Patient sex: F
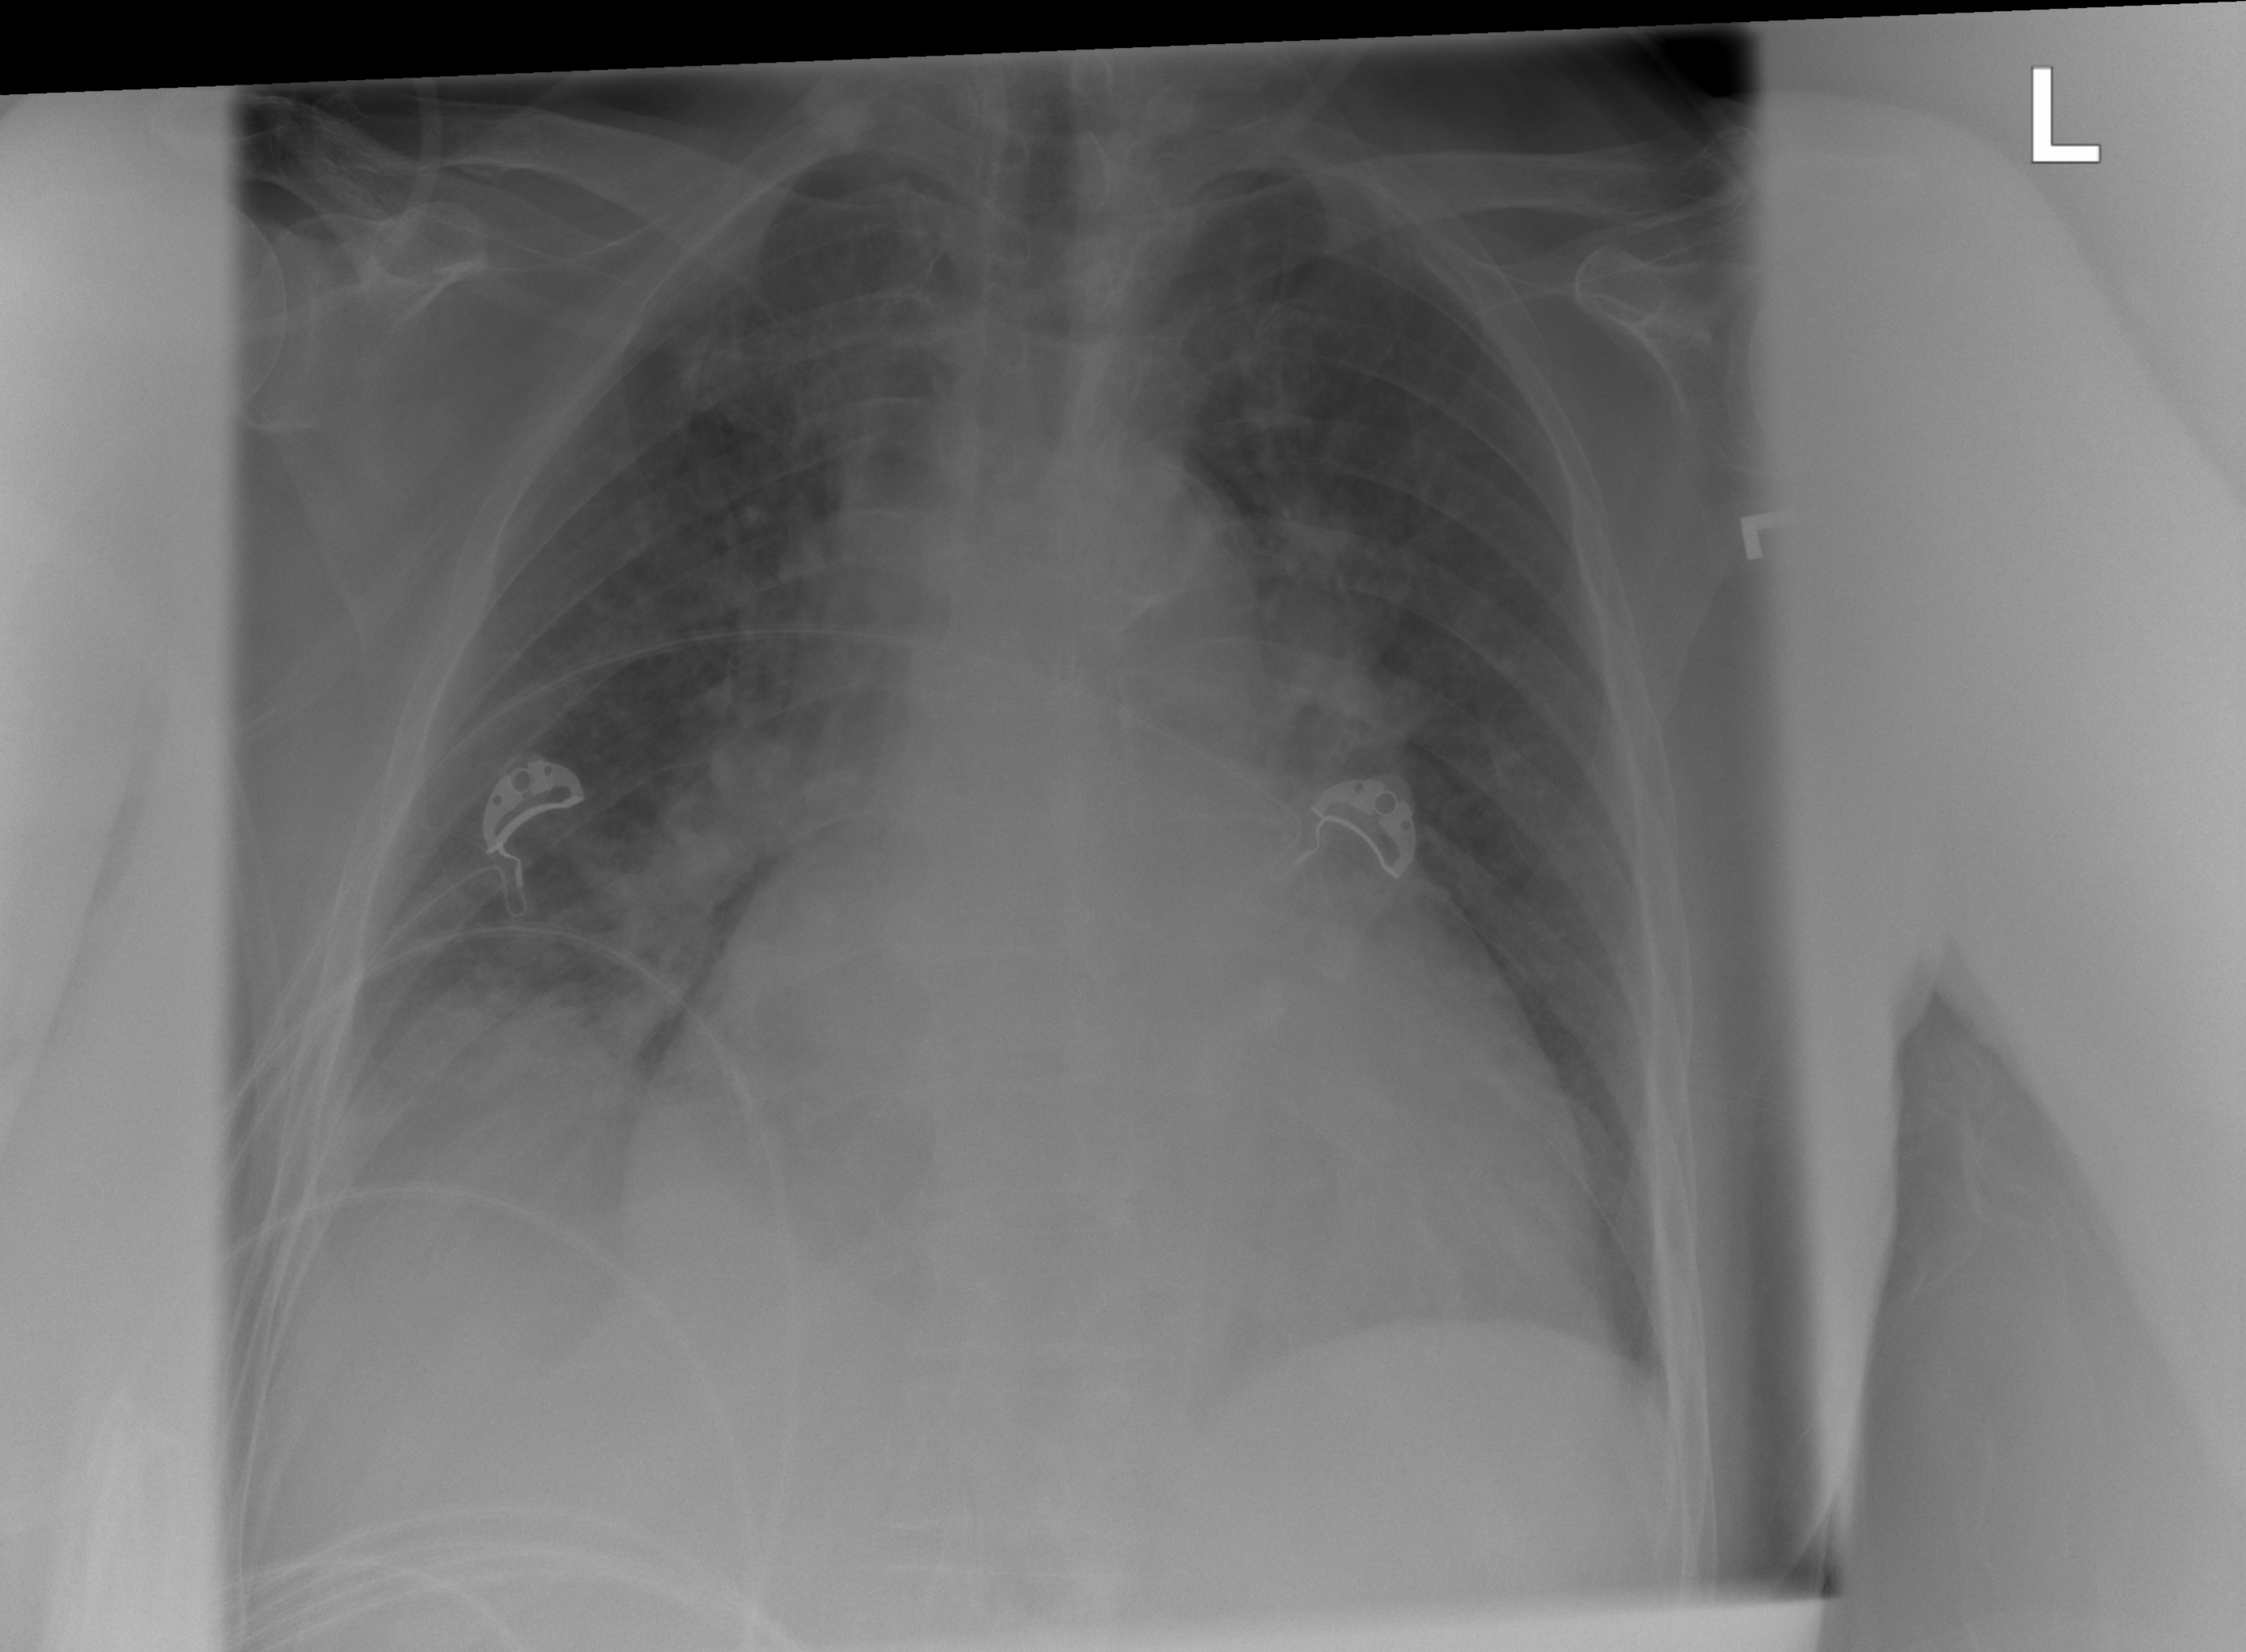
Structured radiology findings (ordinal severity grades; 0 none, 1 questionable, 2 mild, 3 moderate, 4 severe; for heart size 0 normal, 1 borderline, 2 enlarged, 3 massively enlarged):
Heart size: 2
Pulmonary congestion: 2
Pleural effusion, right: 0
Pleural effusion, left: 0
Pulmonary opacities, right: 2
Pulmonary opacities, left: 0
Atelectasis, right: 2
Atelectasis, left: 0